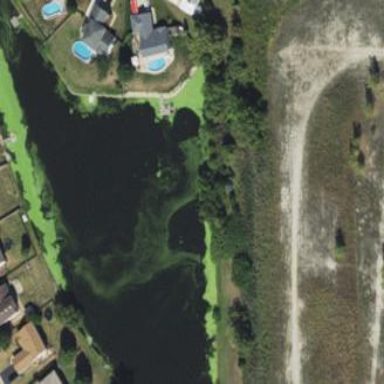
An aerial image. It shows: Peaceful pond surrounded by nature.